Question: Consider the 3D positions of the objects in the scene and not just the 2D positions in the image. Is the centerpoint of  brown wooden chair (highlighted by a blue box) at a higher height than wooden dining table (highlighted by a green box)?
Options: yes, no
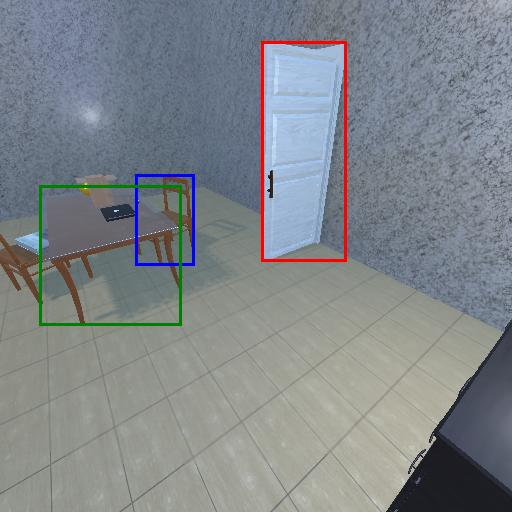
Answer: yes